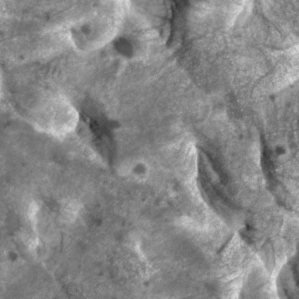
Label: non_frost